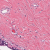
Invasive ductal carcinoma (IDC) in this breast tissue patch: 0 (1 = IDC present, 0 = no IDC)